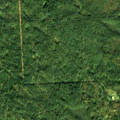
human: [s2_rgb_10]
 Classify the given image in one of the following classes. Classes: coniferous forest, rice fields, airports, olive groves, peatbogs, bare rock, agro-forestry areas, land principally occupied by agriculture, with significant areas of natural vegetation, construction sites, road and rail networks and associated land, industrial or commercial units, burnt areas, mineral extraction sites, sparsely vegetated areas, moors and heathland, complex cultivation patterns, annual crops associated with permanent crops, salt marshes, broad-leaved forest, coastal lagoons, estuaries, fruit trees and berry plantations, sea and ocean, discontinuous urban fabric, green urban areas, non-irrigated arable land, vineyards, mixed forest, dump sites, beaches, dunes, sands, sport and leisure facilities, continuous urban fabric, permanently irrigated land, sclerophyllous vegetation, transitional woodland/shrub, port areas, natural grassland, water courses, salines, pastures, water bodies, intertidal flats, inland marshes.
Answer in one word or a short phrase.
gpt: broad-leaved forest, coniferous forest, mixed forest